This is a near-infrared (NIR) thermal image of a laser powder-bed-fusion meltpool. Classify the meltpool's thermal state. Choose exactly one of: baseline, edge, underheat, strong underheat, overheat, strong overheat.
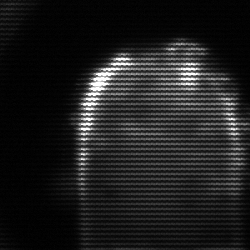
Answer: baseline